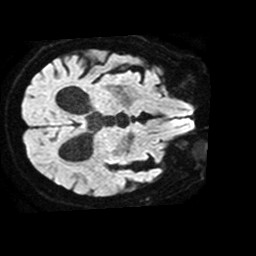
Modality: TRACE
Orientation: axial
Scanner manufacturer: philips
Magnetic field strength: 1.5 T
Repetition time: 3.679 s
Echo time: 0.09411 s